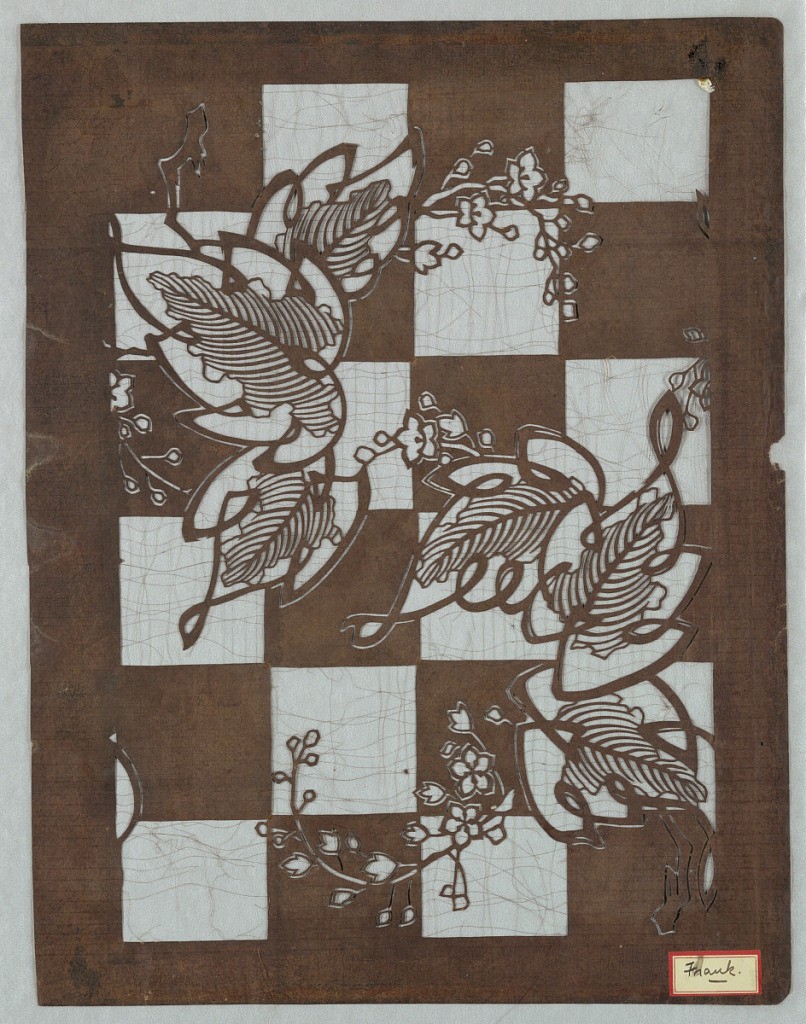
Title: Ivy and Blossoms on a Checkered Board
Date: mid 18th - early 19th century
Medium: Mulberry paper (kozo washi) treated with fermented persimmon tannin (kakishibu), and silk threads (itoire)
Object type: Katagami
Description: Abstract ivy and cherry blossoms gather in an s shape on top of large checkered board background. Silk threads are added to support the stencil structure.